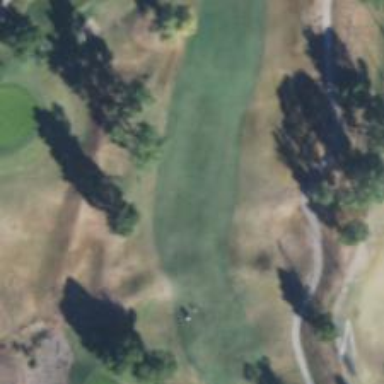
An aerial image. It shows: View of golf hole.